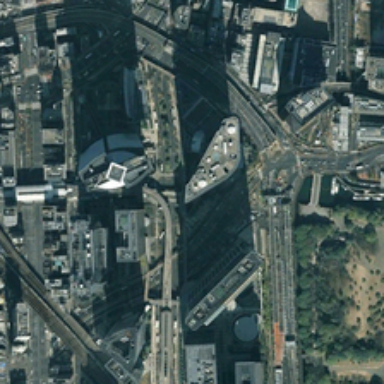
Many buildings and some green trees are in a commercial area .